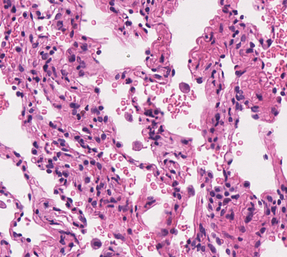
Tumor epithelial tissue: no
Tumor-associated stroma tissue: no
Normal tissue: yes